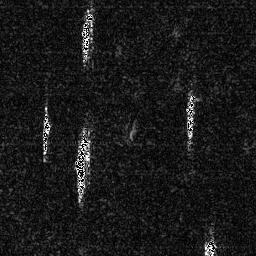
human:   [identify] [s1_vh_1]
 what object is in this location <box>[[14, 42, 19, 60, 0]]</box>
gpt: <ref>1 medium ship at the left</ref>

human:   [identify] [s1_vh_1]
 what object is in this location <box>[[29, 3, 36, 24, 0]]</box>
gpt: <ref>1 medium ship at the top</ref>